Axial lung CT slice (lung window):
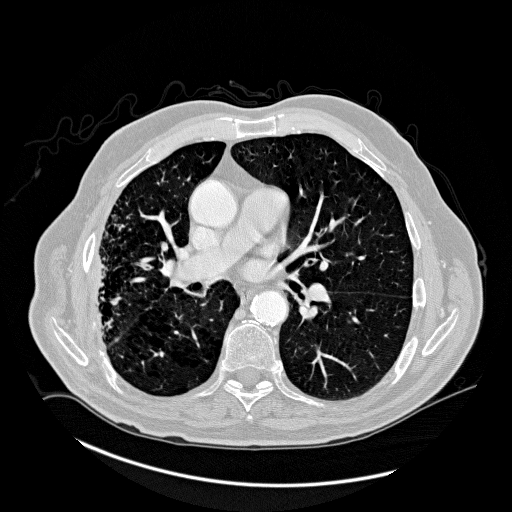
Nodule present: no